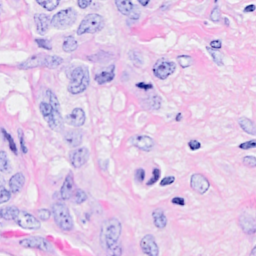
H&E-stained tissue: Breast